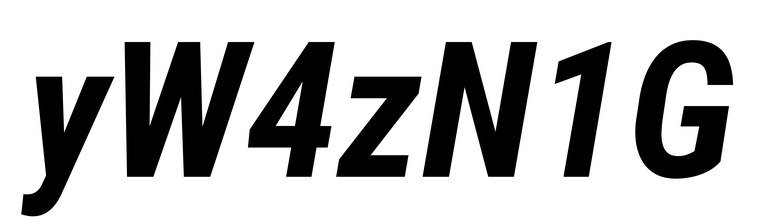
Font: Roboto-Italic_Condensed_Bold_Italic